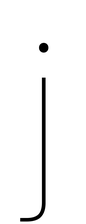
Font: Poppins-Thin